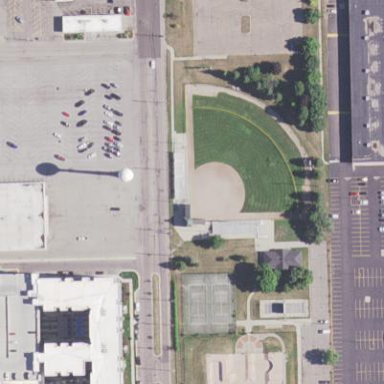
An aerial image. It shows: Baseball pitch for leisure land.